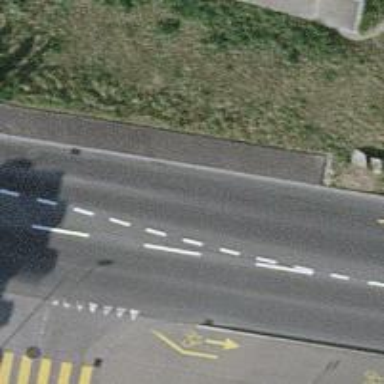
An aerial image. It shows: Sidewalk with public transport platform.